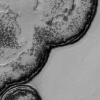
Atmospheric dust classification: not_dusty